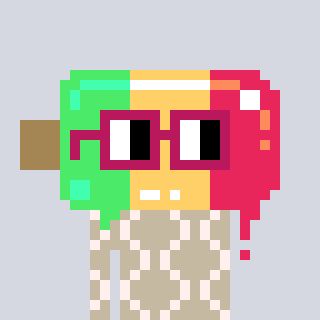
a pixel art character with square dark red glasses, a icepop-shaped head and a bege-colored body on a cool background